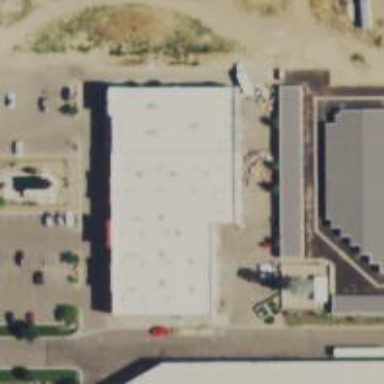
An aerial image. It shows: Swimming pool shop.